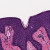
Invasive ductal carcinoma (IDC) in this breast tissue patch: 0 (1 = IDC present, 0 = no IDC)